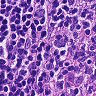
Metastatic tissue present: no